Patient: sex F, age 71
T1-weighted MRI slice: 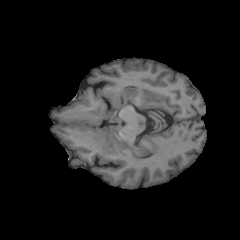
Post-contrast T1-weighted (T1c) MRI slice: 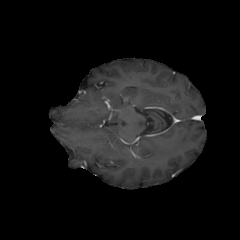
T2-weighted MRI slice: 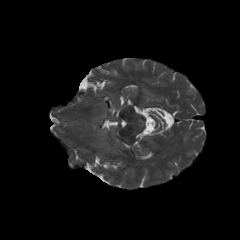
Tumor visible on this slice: no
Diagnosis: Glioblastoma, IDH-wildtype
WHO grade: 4